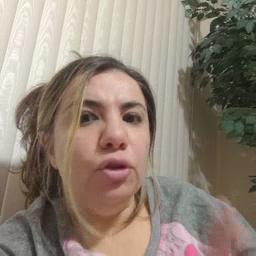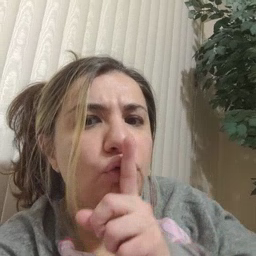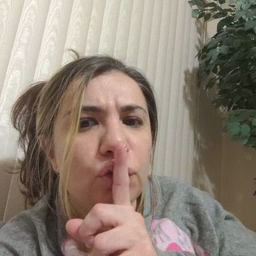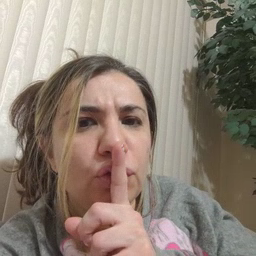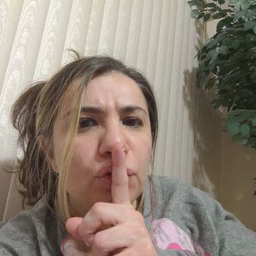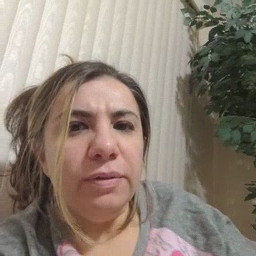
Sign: shhh